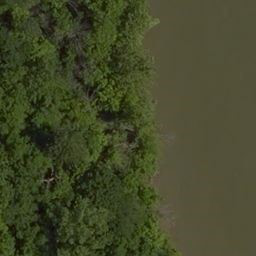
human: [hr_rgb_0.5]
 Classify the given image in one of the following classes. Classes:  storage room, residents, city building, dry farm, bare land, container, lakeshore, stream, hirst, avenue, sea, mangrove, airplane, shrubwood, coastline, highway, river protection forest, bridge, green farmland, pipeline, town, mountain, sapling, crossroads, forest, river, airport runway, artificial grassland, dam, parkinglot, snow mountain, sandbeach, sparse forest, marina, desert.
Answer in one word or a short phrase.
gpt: river protection forest